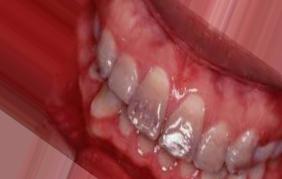
Condition: Tooth Discoloration